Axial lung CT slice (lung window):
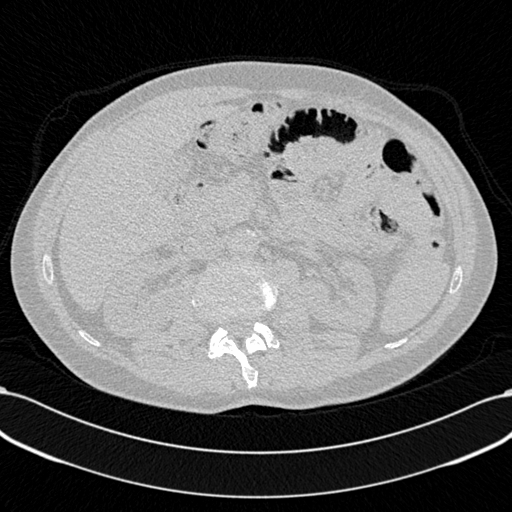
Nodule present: no